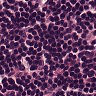
Metastatic tissue present: no